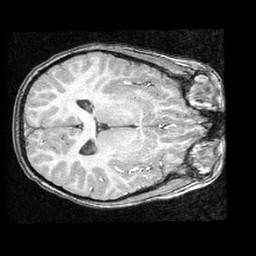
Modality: T1w
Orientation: axial
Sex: male
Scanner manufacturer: ge
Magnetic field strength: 1.5 T
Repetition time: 21 s
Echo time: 0.008 s